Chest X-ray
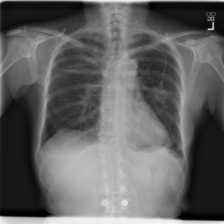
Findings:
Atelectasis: negative
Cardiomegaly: negative
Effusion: positive
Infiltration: positive
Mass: negative
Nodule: negative
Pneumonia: negative
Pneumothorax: negative
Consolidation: negative
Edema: negative
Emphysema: negative
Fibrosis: negative
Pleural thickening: negative
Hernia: negative